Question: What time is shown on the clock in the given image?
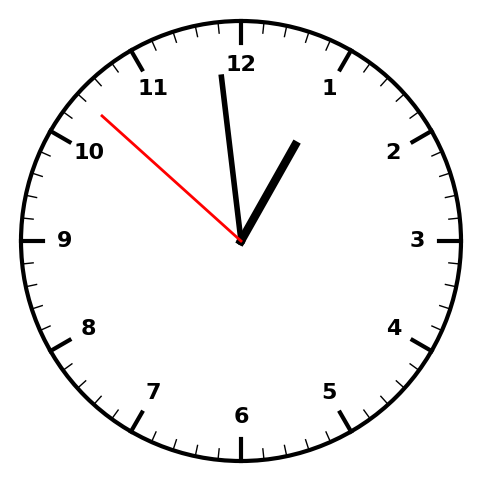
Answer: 12:58:52